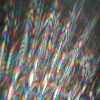
Label: sunburn